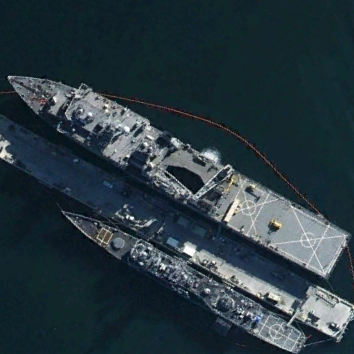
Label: combat